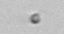
Label: nanoplankton_mix